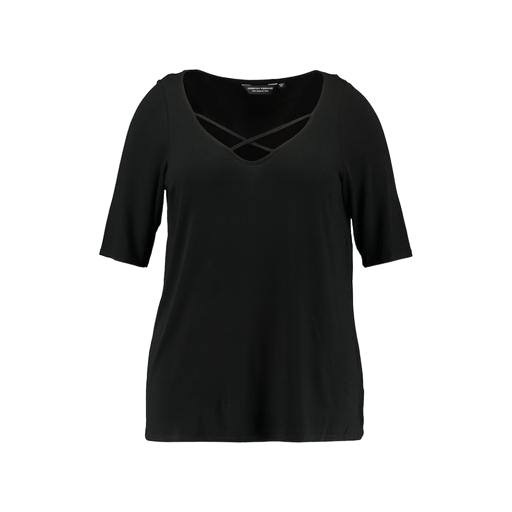
black plus size printed t-shirt only macy, black plus size strappy top, strappy shoulder detail t, white background